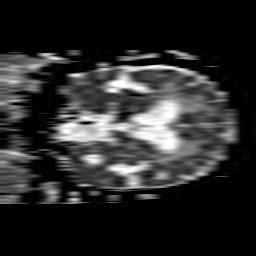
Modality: ADC
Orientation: coronal
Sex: male
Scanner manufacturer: philips
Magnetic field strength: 1.5 T
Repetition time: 4.6 s
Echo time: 0.07621 s